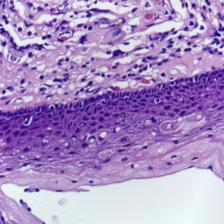
Diagnosis: Normal